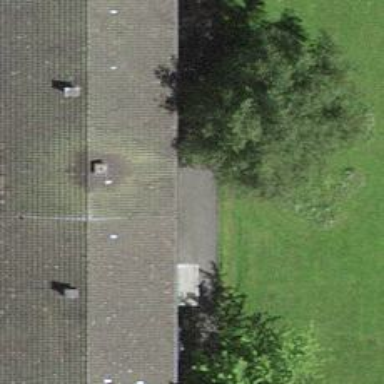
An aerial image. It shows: Gabled roof on residential building.